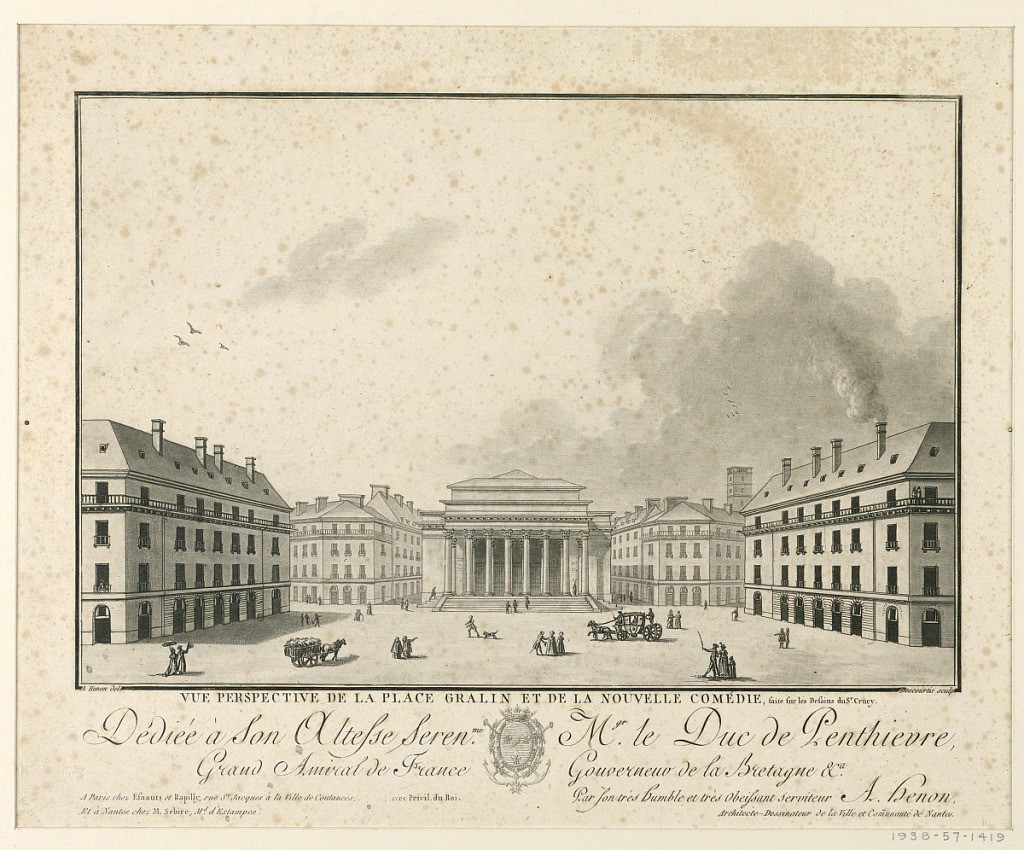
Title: Gralin Place, Nantes
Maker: Antoine Henón
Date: ca. 1790
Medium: Aquatint engraving on paper
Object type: Print
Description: Horizontal rectangle.